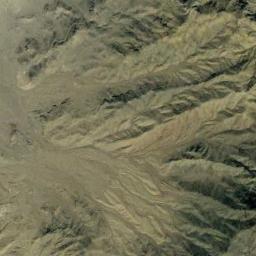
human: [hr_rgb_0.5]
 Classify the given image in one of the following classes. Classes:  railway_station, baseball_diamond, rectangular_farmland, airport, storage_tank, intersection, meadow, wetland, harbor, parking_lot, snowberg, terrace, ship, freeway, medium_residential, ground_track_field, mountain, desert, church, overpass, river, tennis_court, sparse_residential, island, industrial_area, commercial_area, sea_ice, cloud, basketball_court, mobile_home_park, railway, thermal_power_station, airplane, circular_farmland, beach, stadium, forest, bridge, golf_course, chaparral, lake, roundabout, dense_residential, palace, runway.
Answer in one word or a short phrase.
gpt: mountain